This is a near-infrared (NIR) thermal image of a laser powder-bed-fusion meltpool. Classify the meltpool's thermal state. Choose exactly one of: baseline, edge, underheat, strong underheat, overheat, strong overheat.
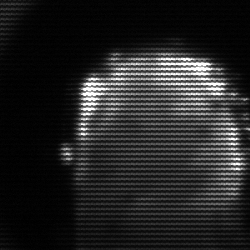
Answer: baseline